Field crop: tomato
Growth stage: 1
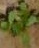
Species: solanum